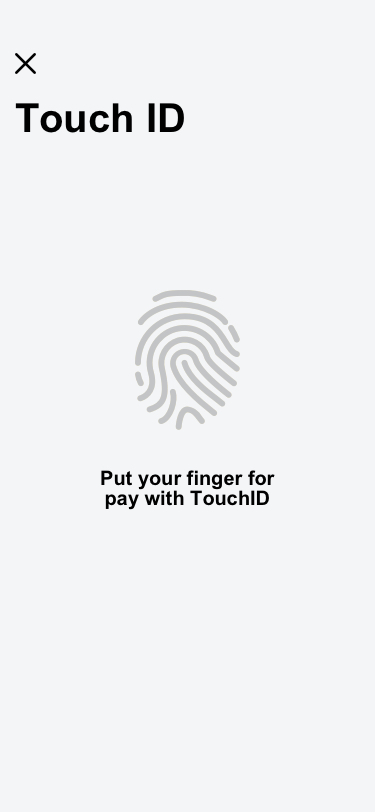
Text in this UI design:
Touch ID
Put your finger for pay with TouchID